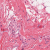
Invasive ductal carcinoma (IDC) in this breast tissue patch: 0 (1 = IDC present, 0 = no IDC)